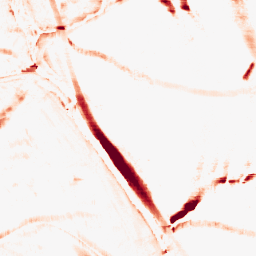
Category: morphological
Decomposition family: morphological_rect
Decomposition parameters: operation: opening
width: 20
height: 10
Upsampling method: sinc_blackman
Upsampling parameters: scale: 8
kernel_size: 16
Upsampling scale: 8